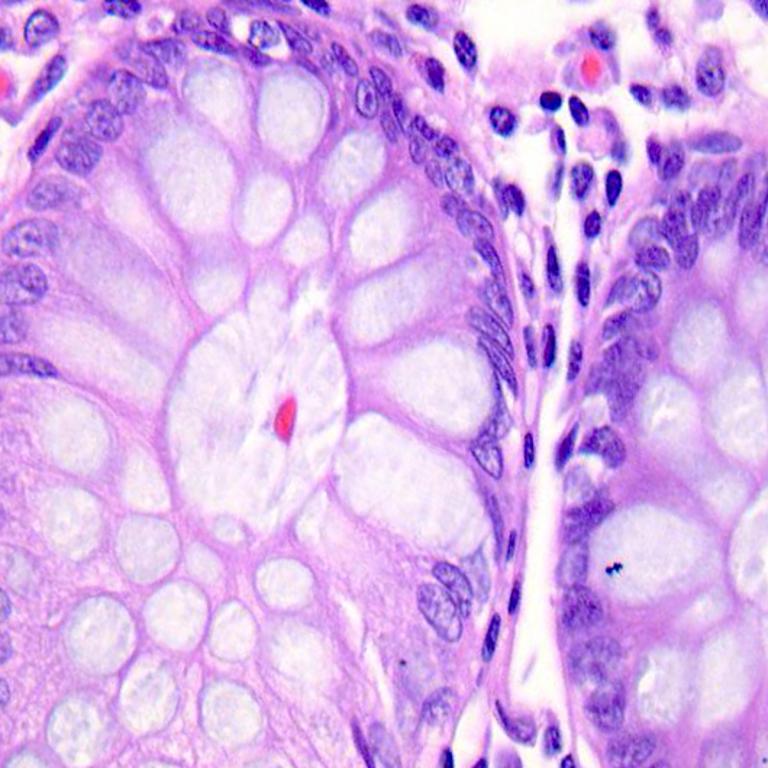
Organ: colon
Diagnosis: benign